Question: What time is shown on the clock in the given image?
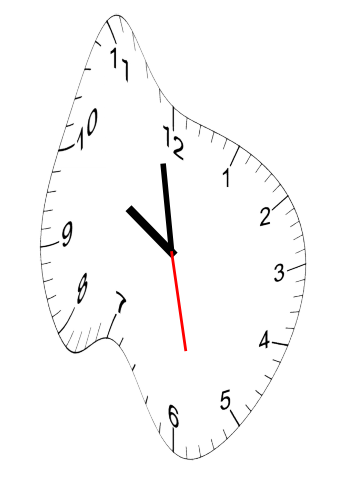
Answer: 09:58:28